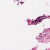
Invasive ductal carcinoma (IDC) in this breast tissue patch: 0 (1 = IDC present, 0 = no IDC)